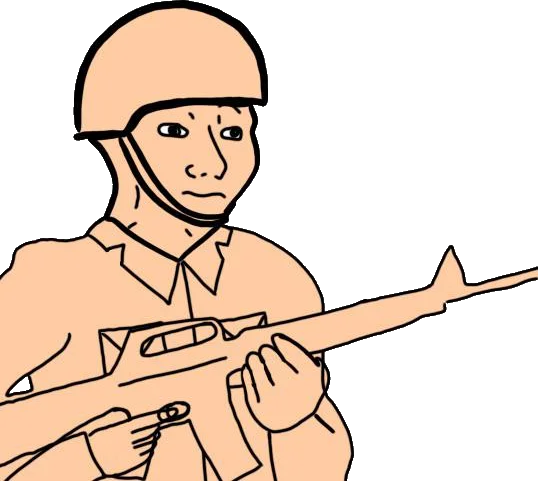
Label: 5_Objakt